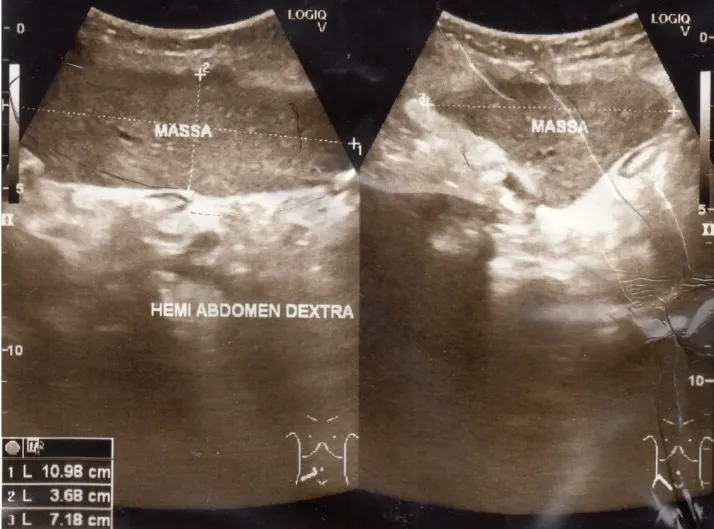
Ultrasonography of the abdomen showing a heterogeneous mass within the right abdominal cavity.
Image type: radiology (ultrasound)